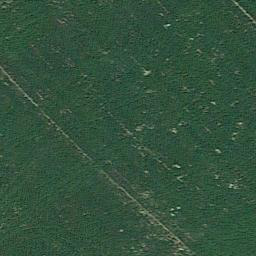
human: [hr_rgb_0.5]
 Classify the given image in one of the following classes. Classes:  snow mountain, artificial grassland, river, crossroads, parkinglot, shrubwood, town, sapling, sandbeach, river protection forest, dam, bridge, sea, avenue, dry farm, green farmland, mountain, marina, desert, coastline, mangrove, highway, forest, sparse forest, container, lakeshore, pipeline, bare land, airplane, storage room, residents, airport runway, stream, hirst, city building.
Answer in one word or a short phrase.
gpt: artificial grassland